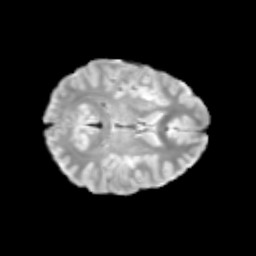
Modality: T2w
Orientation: axial
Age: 10
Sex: female
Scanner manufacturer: siemens
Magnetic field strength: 3 T
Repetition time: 3.8 s
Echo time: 0.07 s